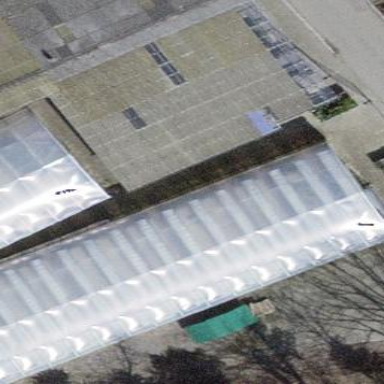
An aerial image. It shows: Glasshouse building.